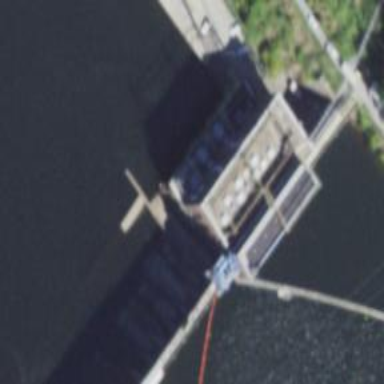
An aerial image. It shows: Hydro power generator using water-storage method.